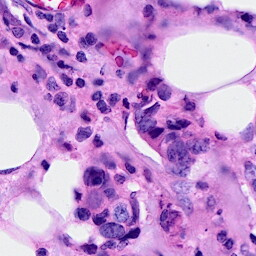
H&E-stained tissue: Breast